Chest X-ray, PA view. Patient: 26 years old, sex M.
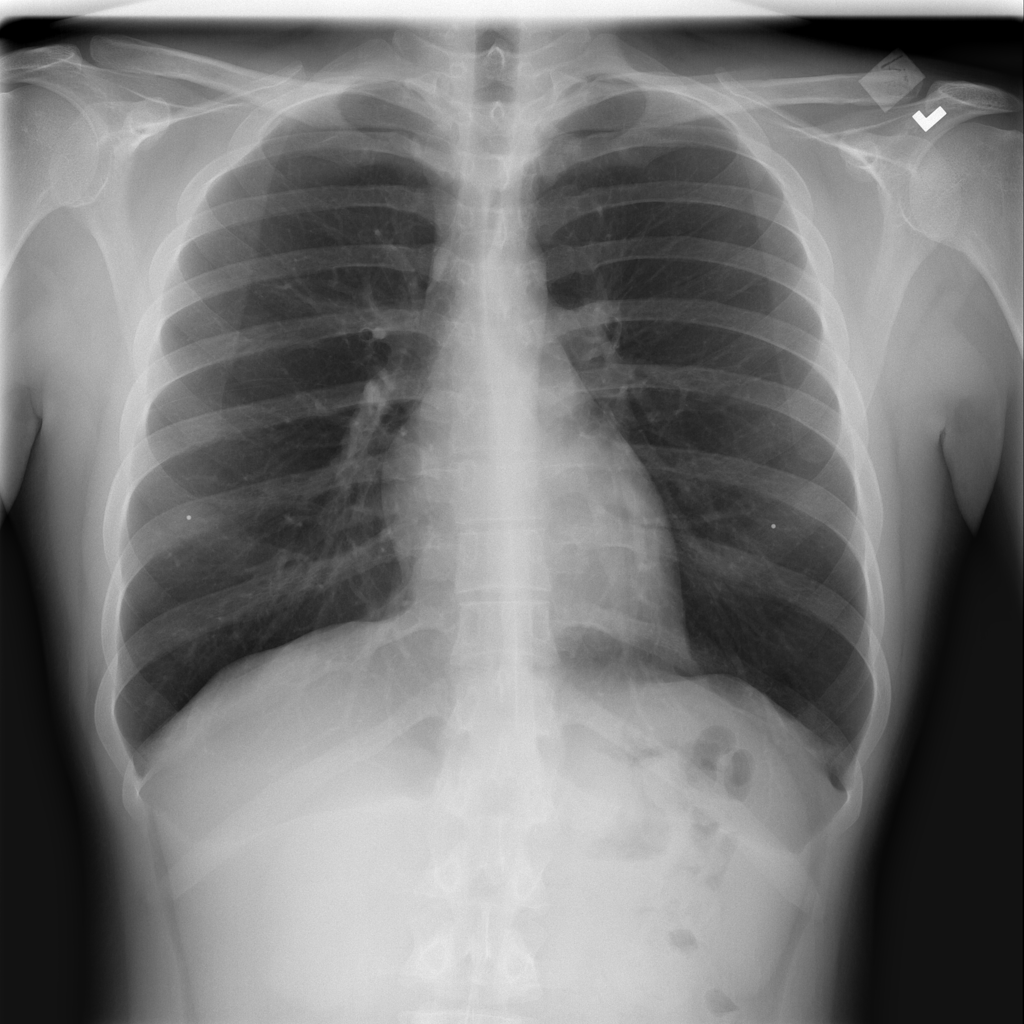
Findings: No Finding